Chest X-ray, PA view. Patient: 24 years old, sex M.
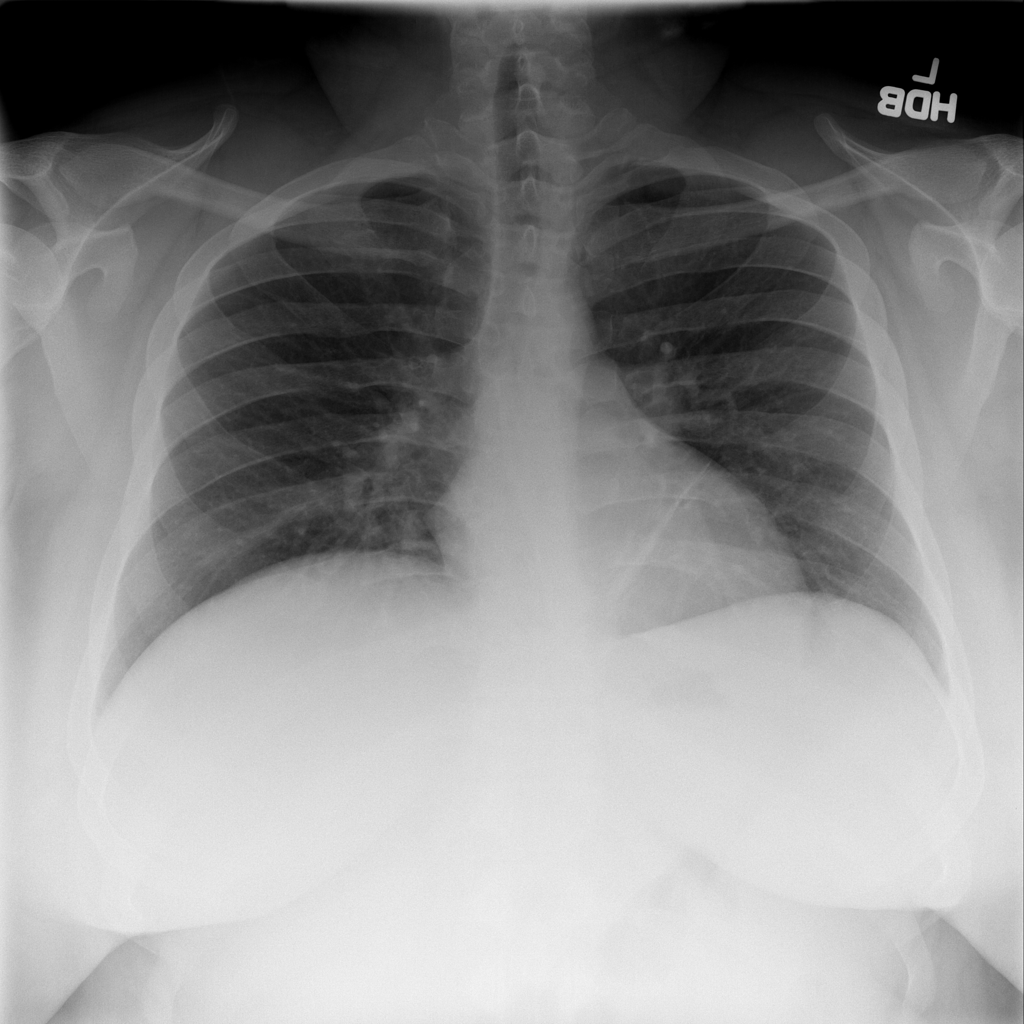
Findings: Fibrosis